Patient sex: F
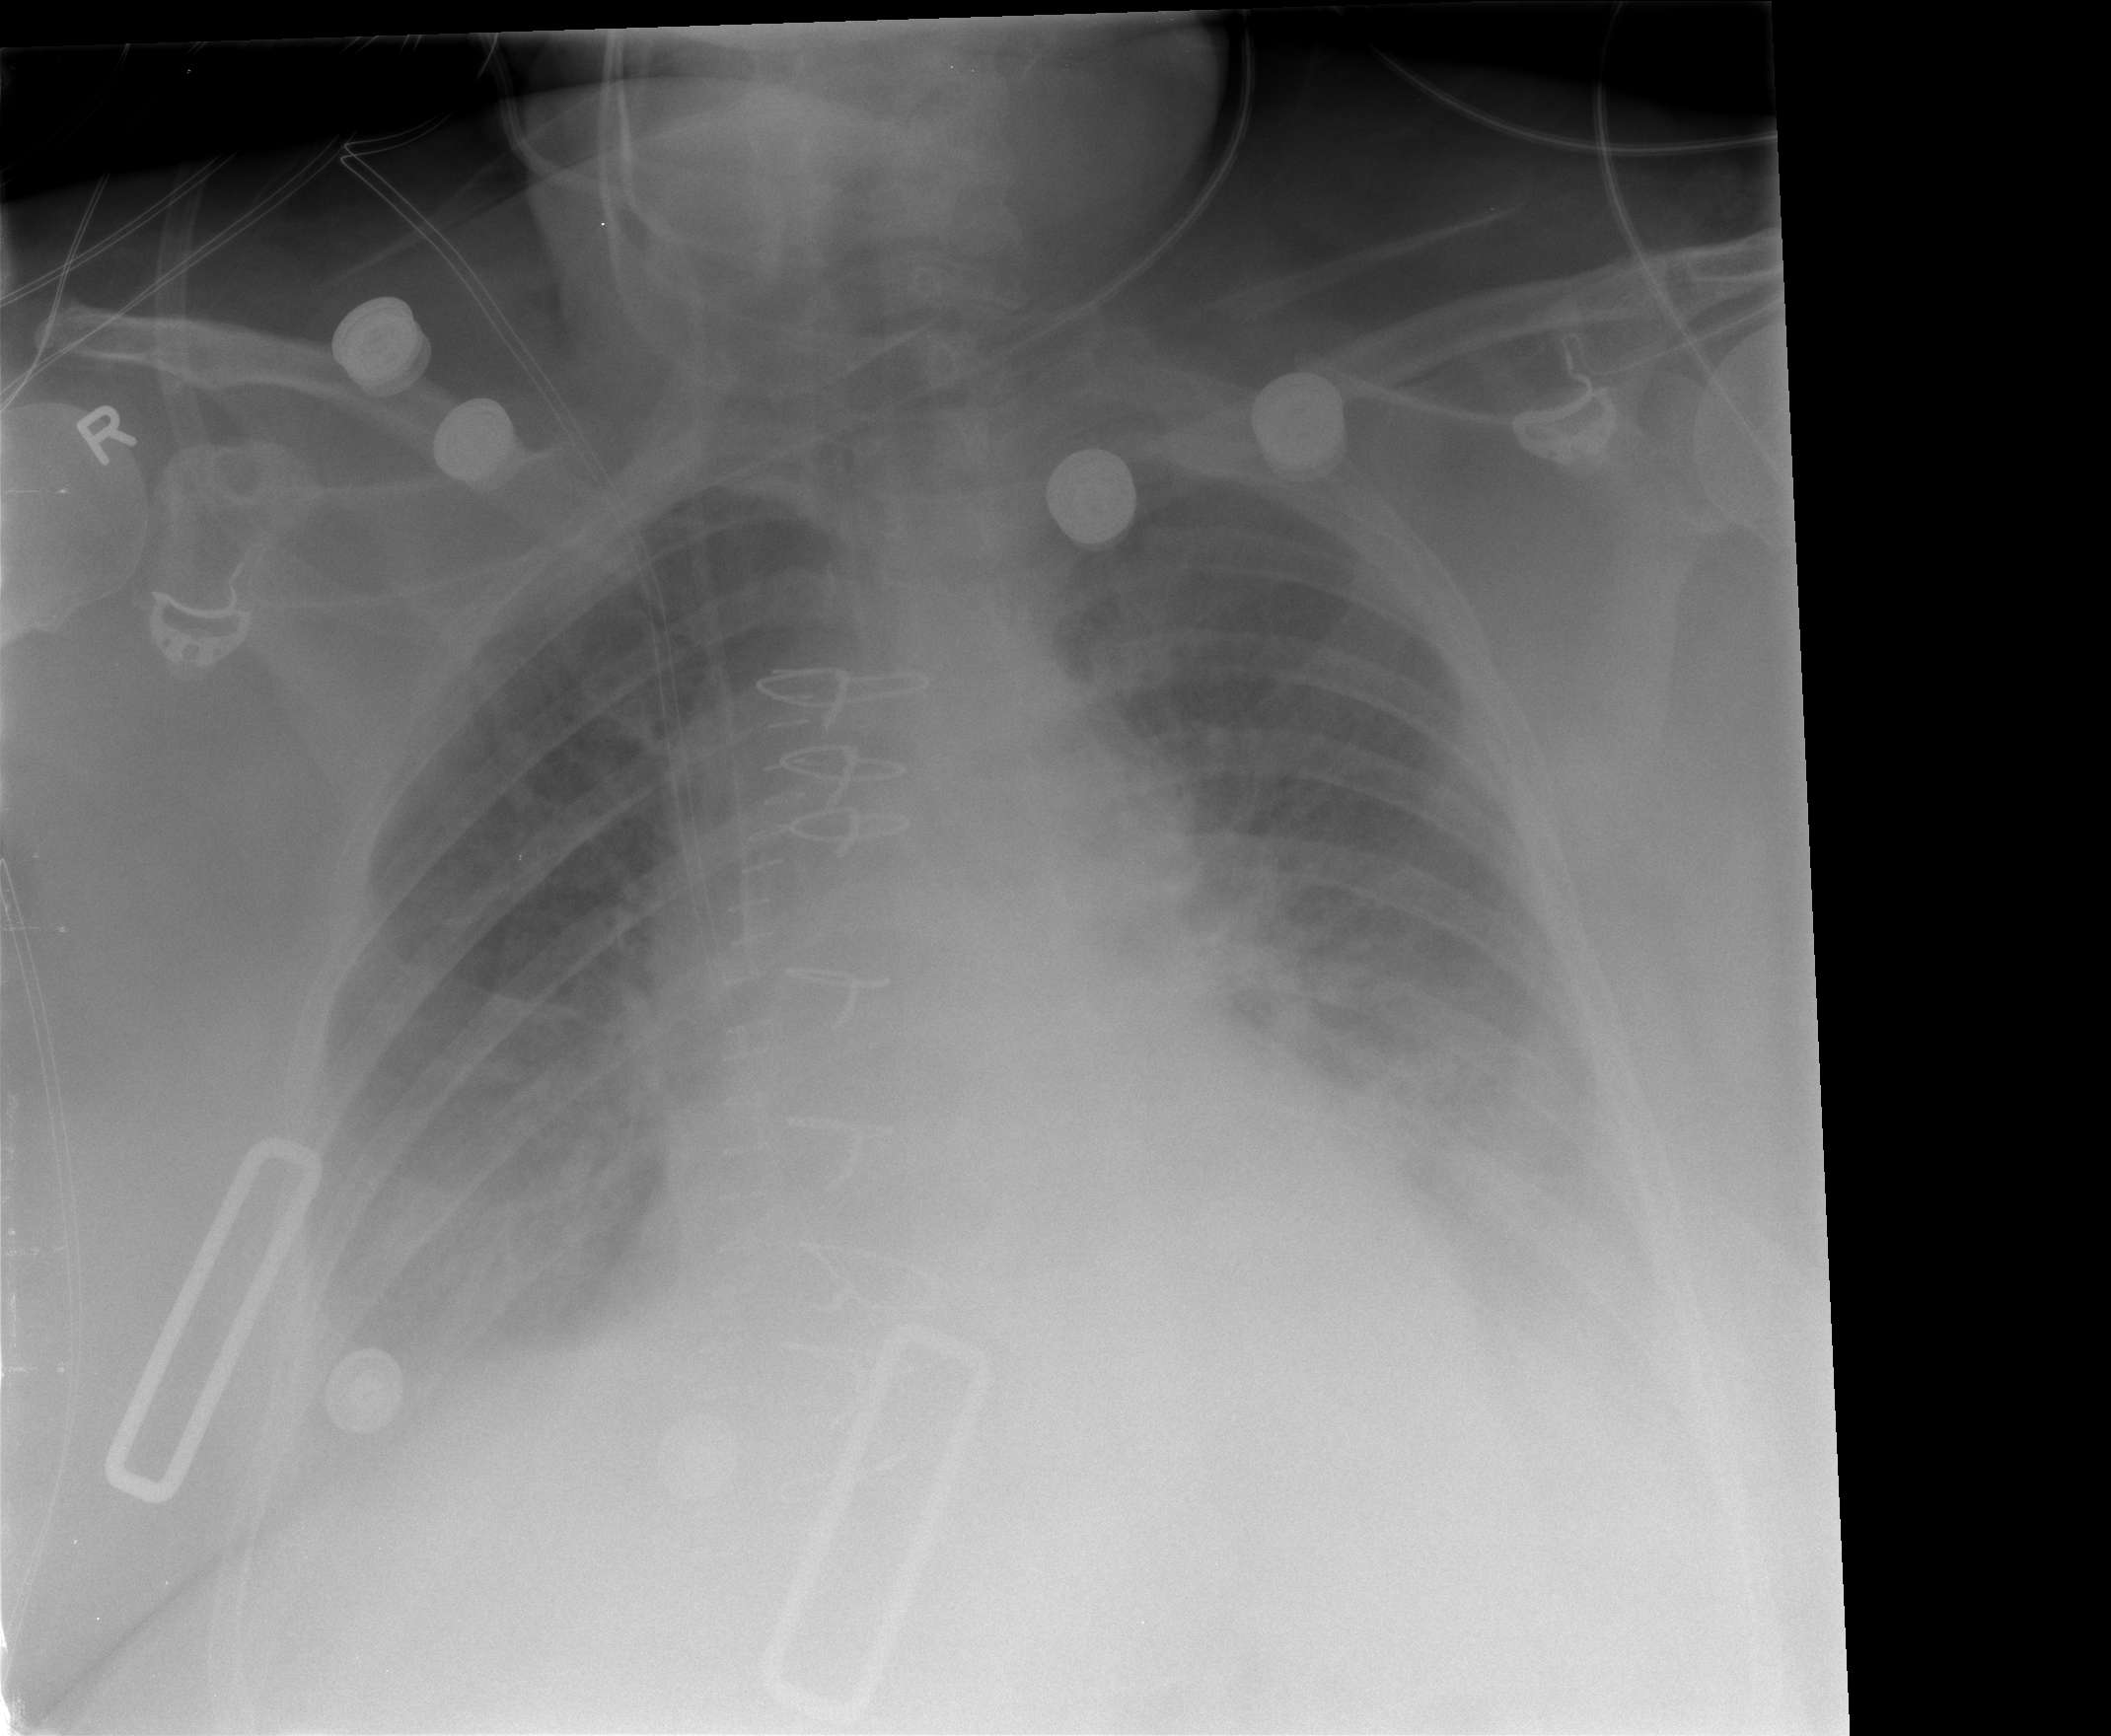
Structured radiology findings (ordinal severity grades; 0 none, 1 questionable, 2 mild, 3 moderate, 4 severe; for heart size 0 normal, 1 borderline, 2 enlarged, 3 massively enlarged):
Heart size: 2
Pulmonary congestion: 2
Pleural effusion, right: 2
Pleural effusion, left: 2
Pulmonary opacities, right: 0
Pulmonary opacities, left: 0
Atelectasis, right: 2
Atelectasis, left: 2